Field crop: maize
Growth stage: 2
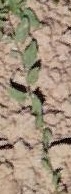
Species: convolvulus